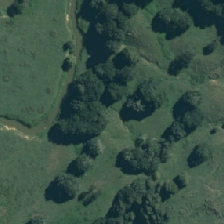
Land cover: broadleaved_indigenous_hardwood